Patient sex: M
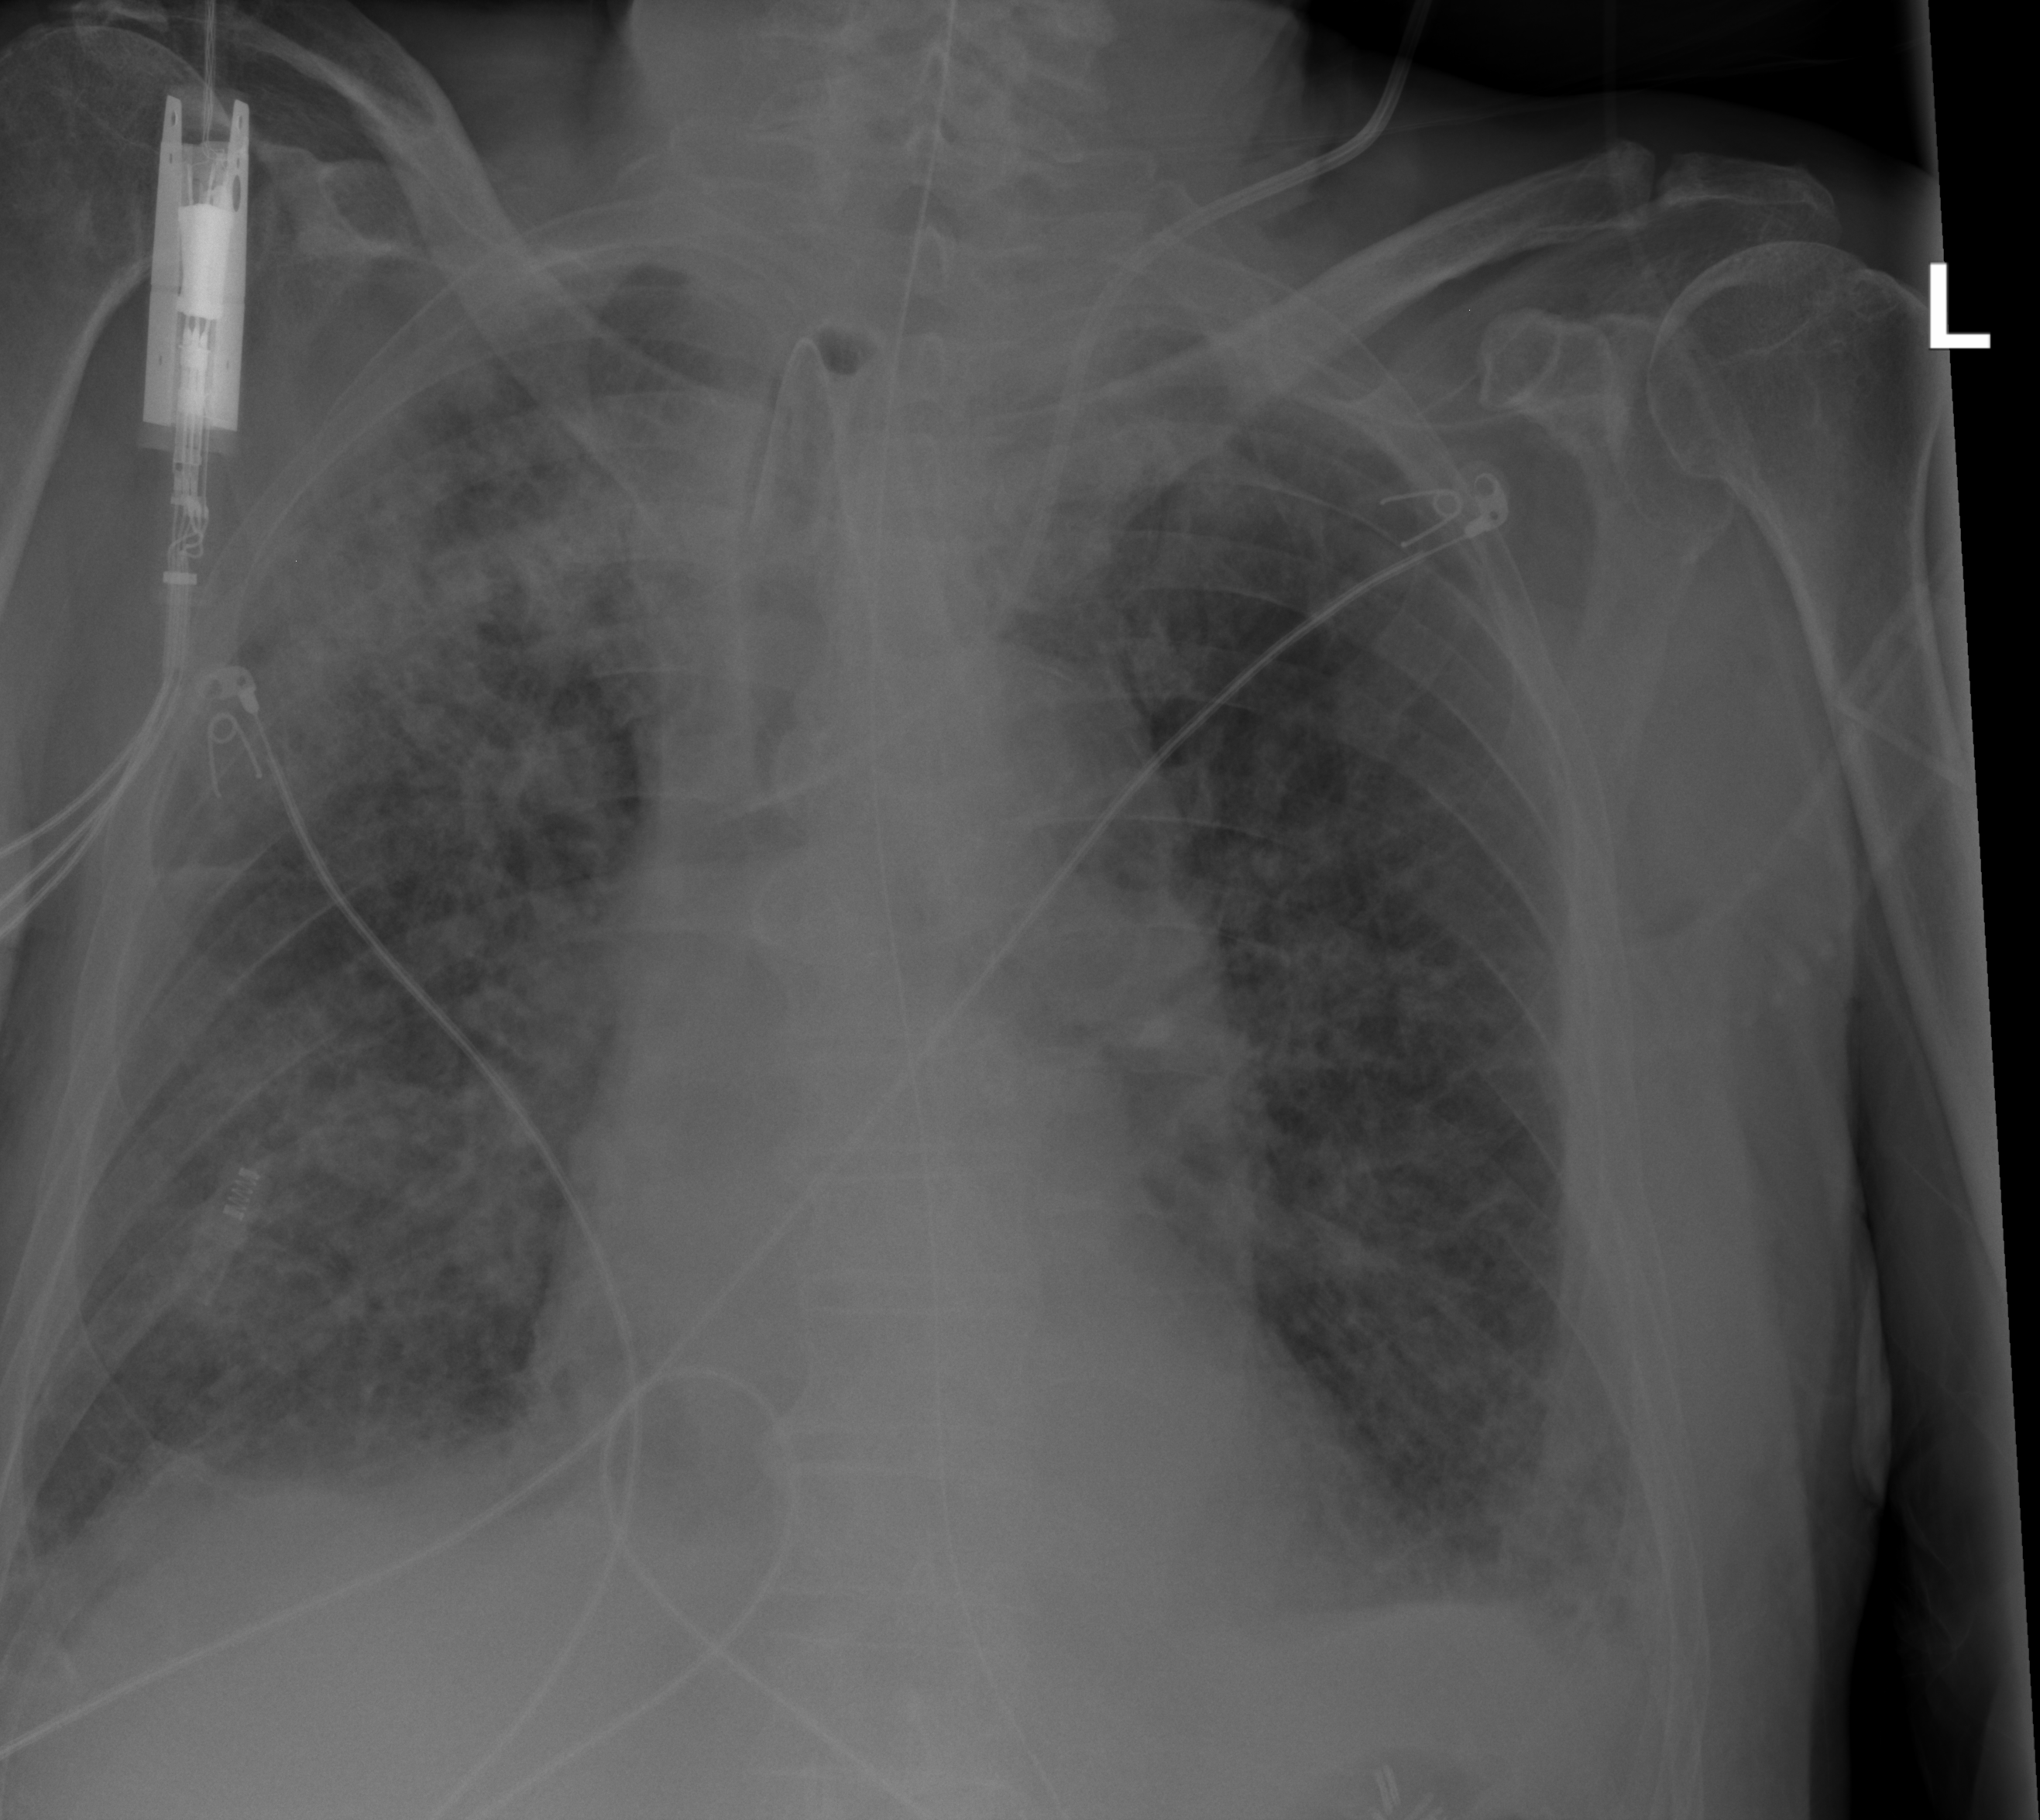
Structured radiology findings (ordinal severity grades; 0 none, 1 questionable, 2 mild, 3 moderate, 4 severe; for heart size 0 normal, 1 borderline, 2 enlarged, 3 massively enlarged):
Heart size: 1
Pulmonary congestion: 2
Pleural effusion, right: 2
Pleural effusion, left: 2
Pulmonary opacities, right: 3
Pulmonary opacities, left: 2
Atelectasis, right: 2
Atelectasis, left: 2